Question: I have a json document like this:
> {
"index": 1,
"addressOne": "1506 WAKE FOREST RD ",
"addressTwo": "RALEIGH NC 27604-1331",
"addressThree": " ",
"assessedValue": "$34,848",
"id": "c0e931de-68b8-452e-8365-66d3a4a93483",
"_rid": "pmVVALZMZAEBAAAAAAAAAA==",
"_ts": <PHONE>,
"_self": "dbs/pmVVAA==/colls/pmVVALZMZAE=/docs/pmVVALZMZAEBAAAAAAAAAA==/",
"_etag": ""0000c100-<PHONE>-54df83450000"",
"_attachments": "attachments/" }
I then load it via the type provider like this:
'''
type HouseValuation = JsonProvider<"../data/HouseValuationSample.json">
'''
When I try and use the HouseValuation as part of an argument, it is cast back to Object:

What am I doing wrong?
Thanks in advance
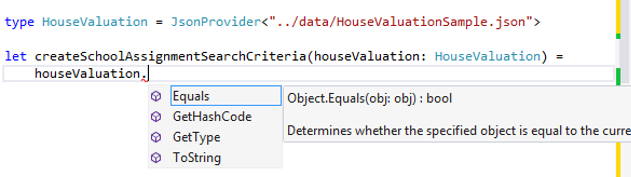
Answer: The type 'HouseValuation' is a root type that is used just to host the 'Parse' and 'Load' methods, but it is not a type that represents the actual parsed document. If you look at the type of 'Load' or 'Parse', you'll see something like this:
'''
Load : string -> JsonProvider<"...">.Root
'''
So, the type of the actual parsed document is a nested type 'Root' under the main provided type 'HouseValuation'. The function should then take 'HouseValuation.Root' as argument instead:
'''
type HouseValuation = JsonProvider<" ... ">
let createSchoolAssignmentSearchCriteria(houseValuation:HouseValuation.Root) =
houseValuation.AddressOne
'''
When you type 'HouseValuation.' you'll see the two static methods and also all the nested types there (though in this example, there is only one record type).